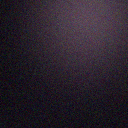
Screen state: off